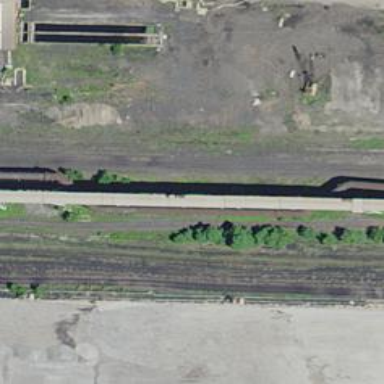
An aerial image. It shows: Abandoned spur railway.